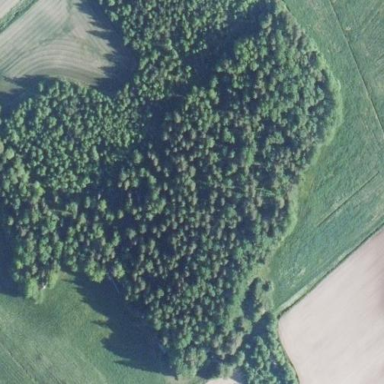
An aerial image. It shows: Forest area dominated by needle-leaved trees.